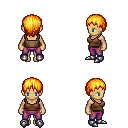
a pixel art fantasy rpg character, female body template, human, tanned skin, brown pirate shirt, magenta pants, light blonde plain hairstyle, metal boots, four views (front, back, left, right), 2x2 character sprite sheet, small pixel art, hard edges, no anti-aliasing